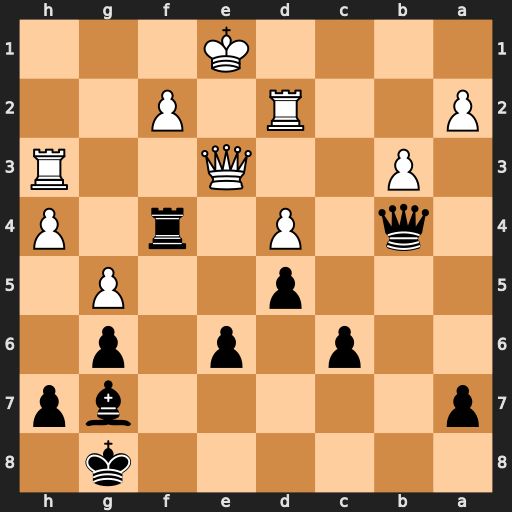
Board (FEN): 6k1/p5bp/2p1p1p1/3p2P1/1q1P1r1P/1P2Q2R/P2R1P2/4K3
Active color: b
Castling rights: -
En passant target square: -
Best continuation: Re4 Qxe4 dxe4